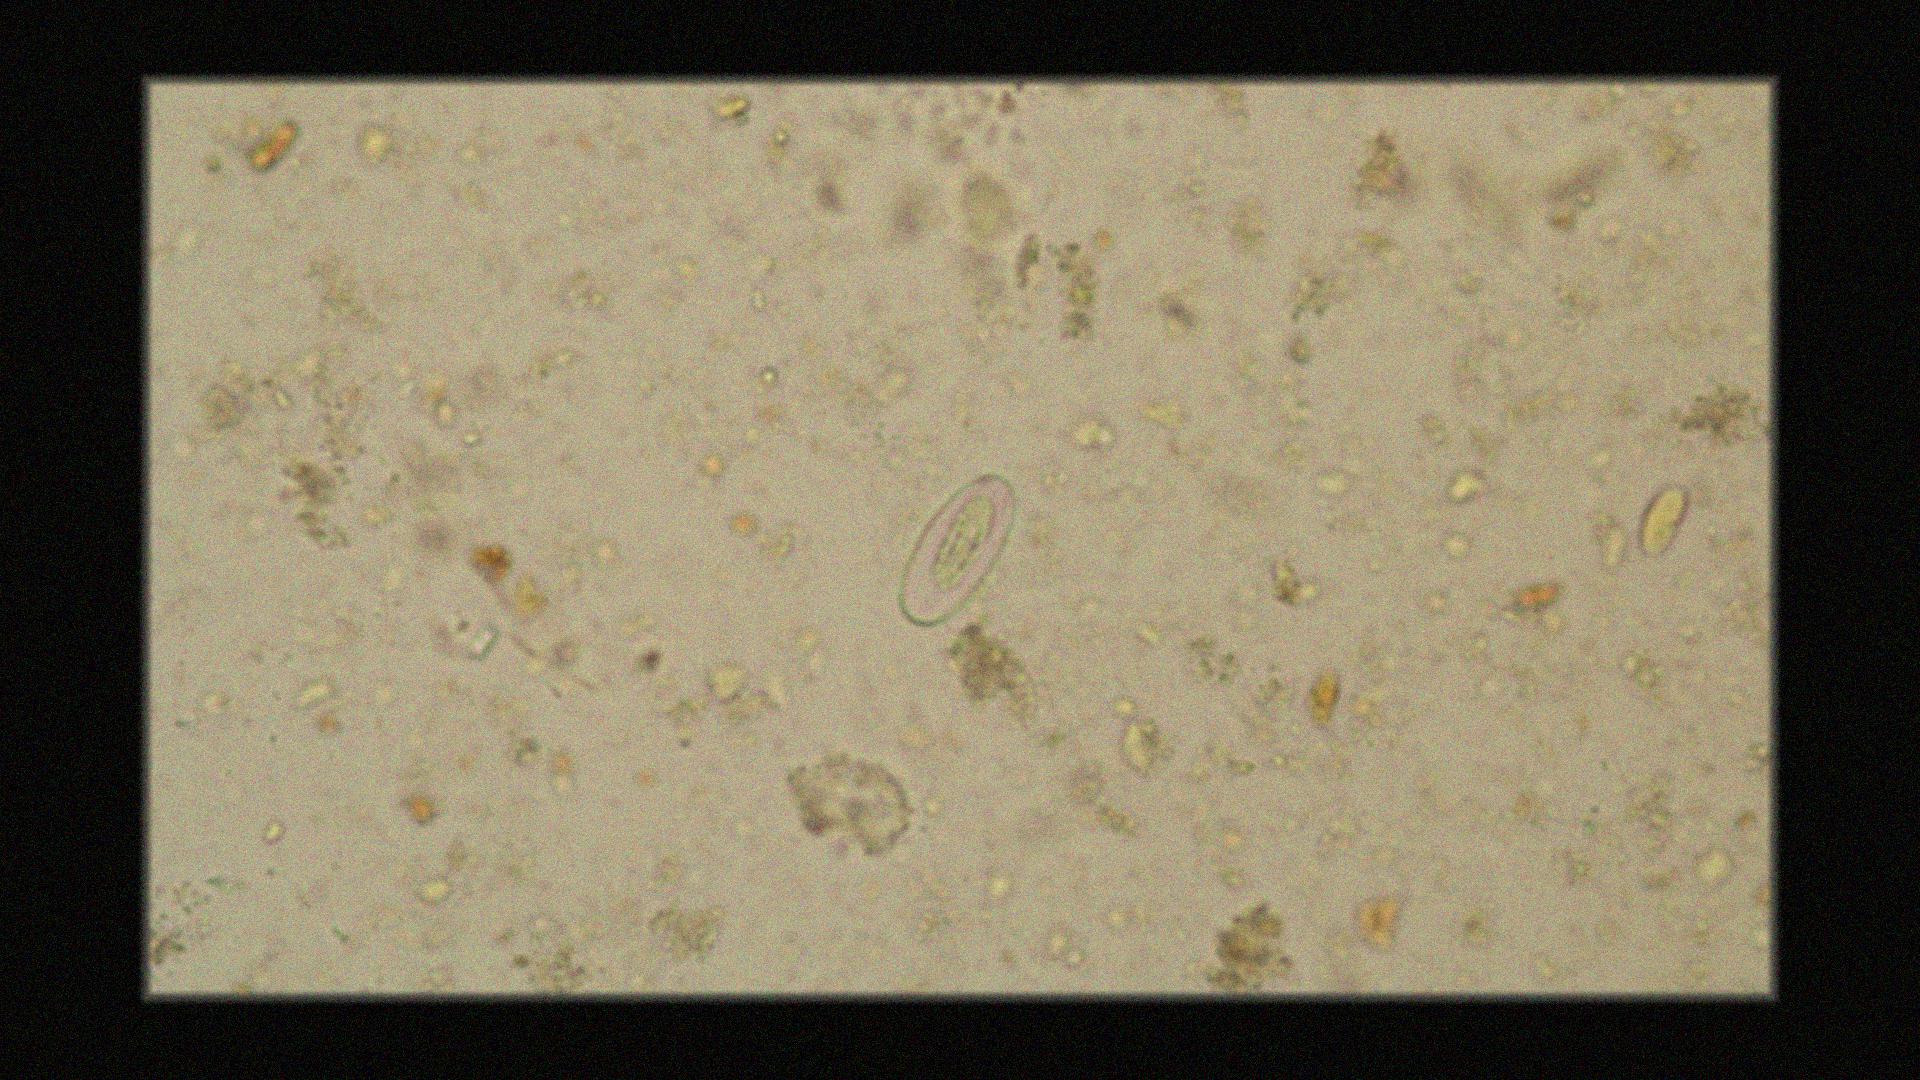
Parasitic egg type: Enterobius vermicularis